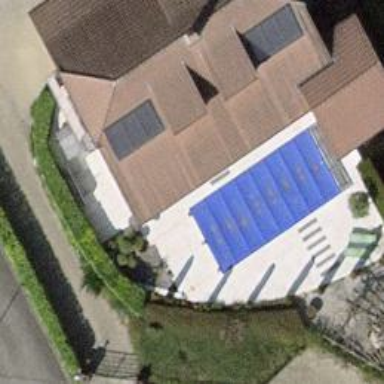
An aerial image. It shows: Swimming pool located in leisure land.